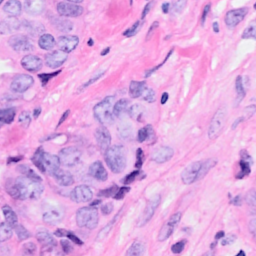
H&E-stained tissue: Breast